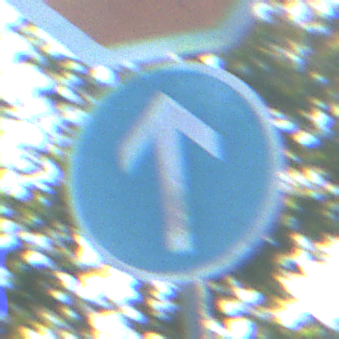
Verkehrszeichen: VorgeschriebeneFahrtrichtungGeradeaus
Zusatzzeichen oben: Stop
Umgebung: Outdoor, Urban
Tageszeit: MorningAfternoon
Wetter: Clear
Licht: Natural
Jahreszeit: NotSpecified
Kontrast: HighContrast